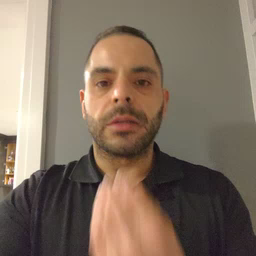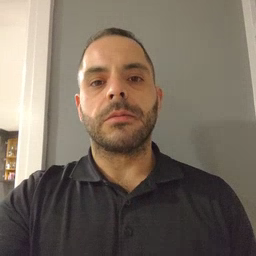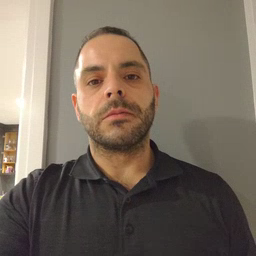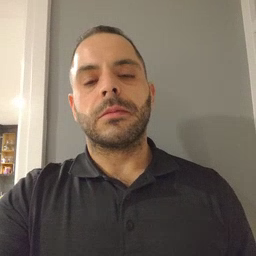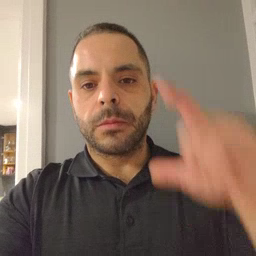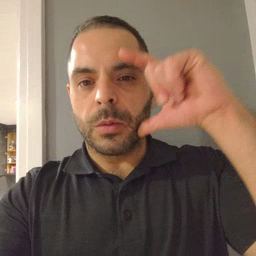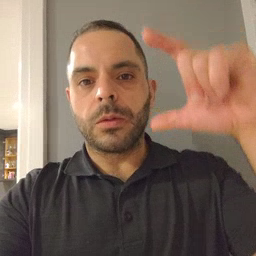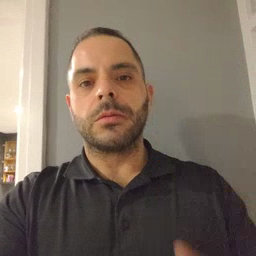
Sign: moon